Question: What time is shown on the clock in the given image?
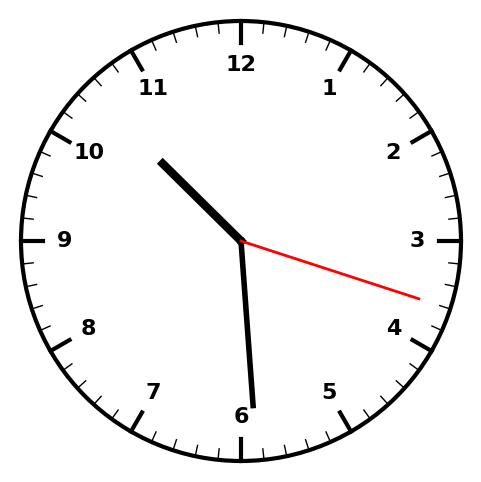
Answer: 10:29:18